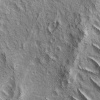
Atmospheric dust classification: not_dusty